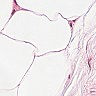
Metastatic tissue present: no